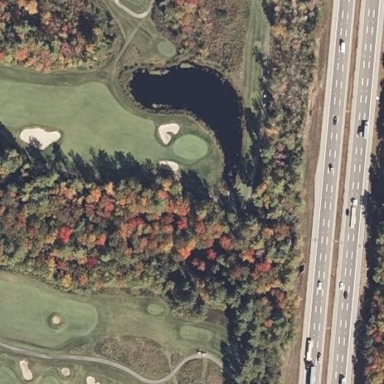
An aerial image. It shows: Water hazard in golf course. The hazard is natural water feature.